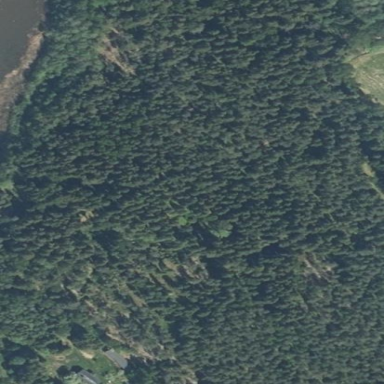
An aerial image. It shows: Serene woodland landscape.